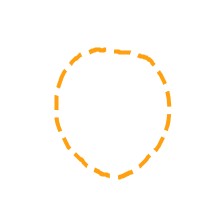
Shape: circle